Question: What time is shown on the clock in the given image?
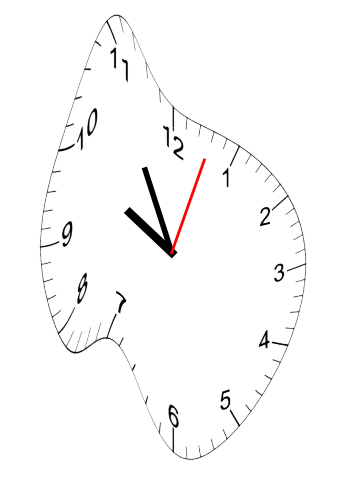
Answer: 09:55:03